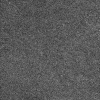
Atmospheric dust classification: dusty